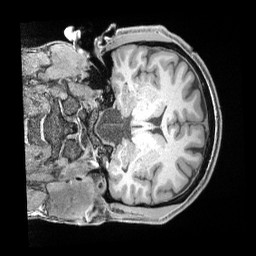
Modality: T1w
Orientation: coronal
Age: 37
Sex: male
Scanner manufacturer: siemens
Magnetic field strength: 3 T
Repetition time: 2 s
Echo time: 0.00211 s